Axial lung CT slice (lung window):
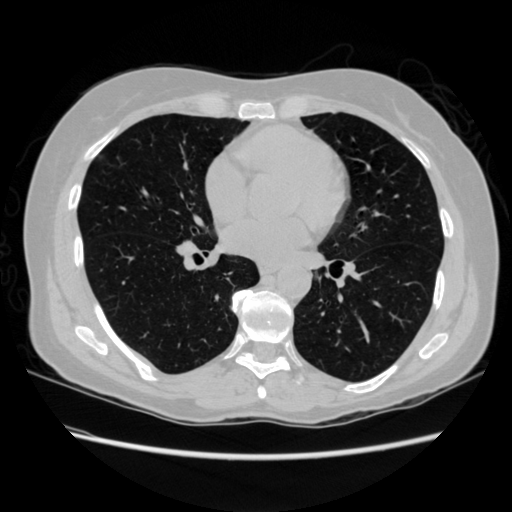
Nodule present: no